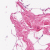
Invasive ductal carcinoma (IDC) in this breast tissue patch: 0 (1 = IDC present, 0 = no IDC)